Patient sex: M
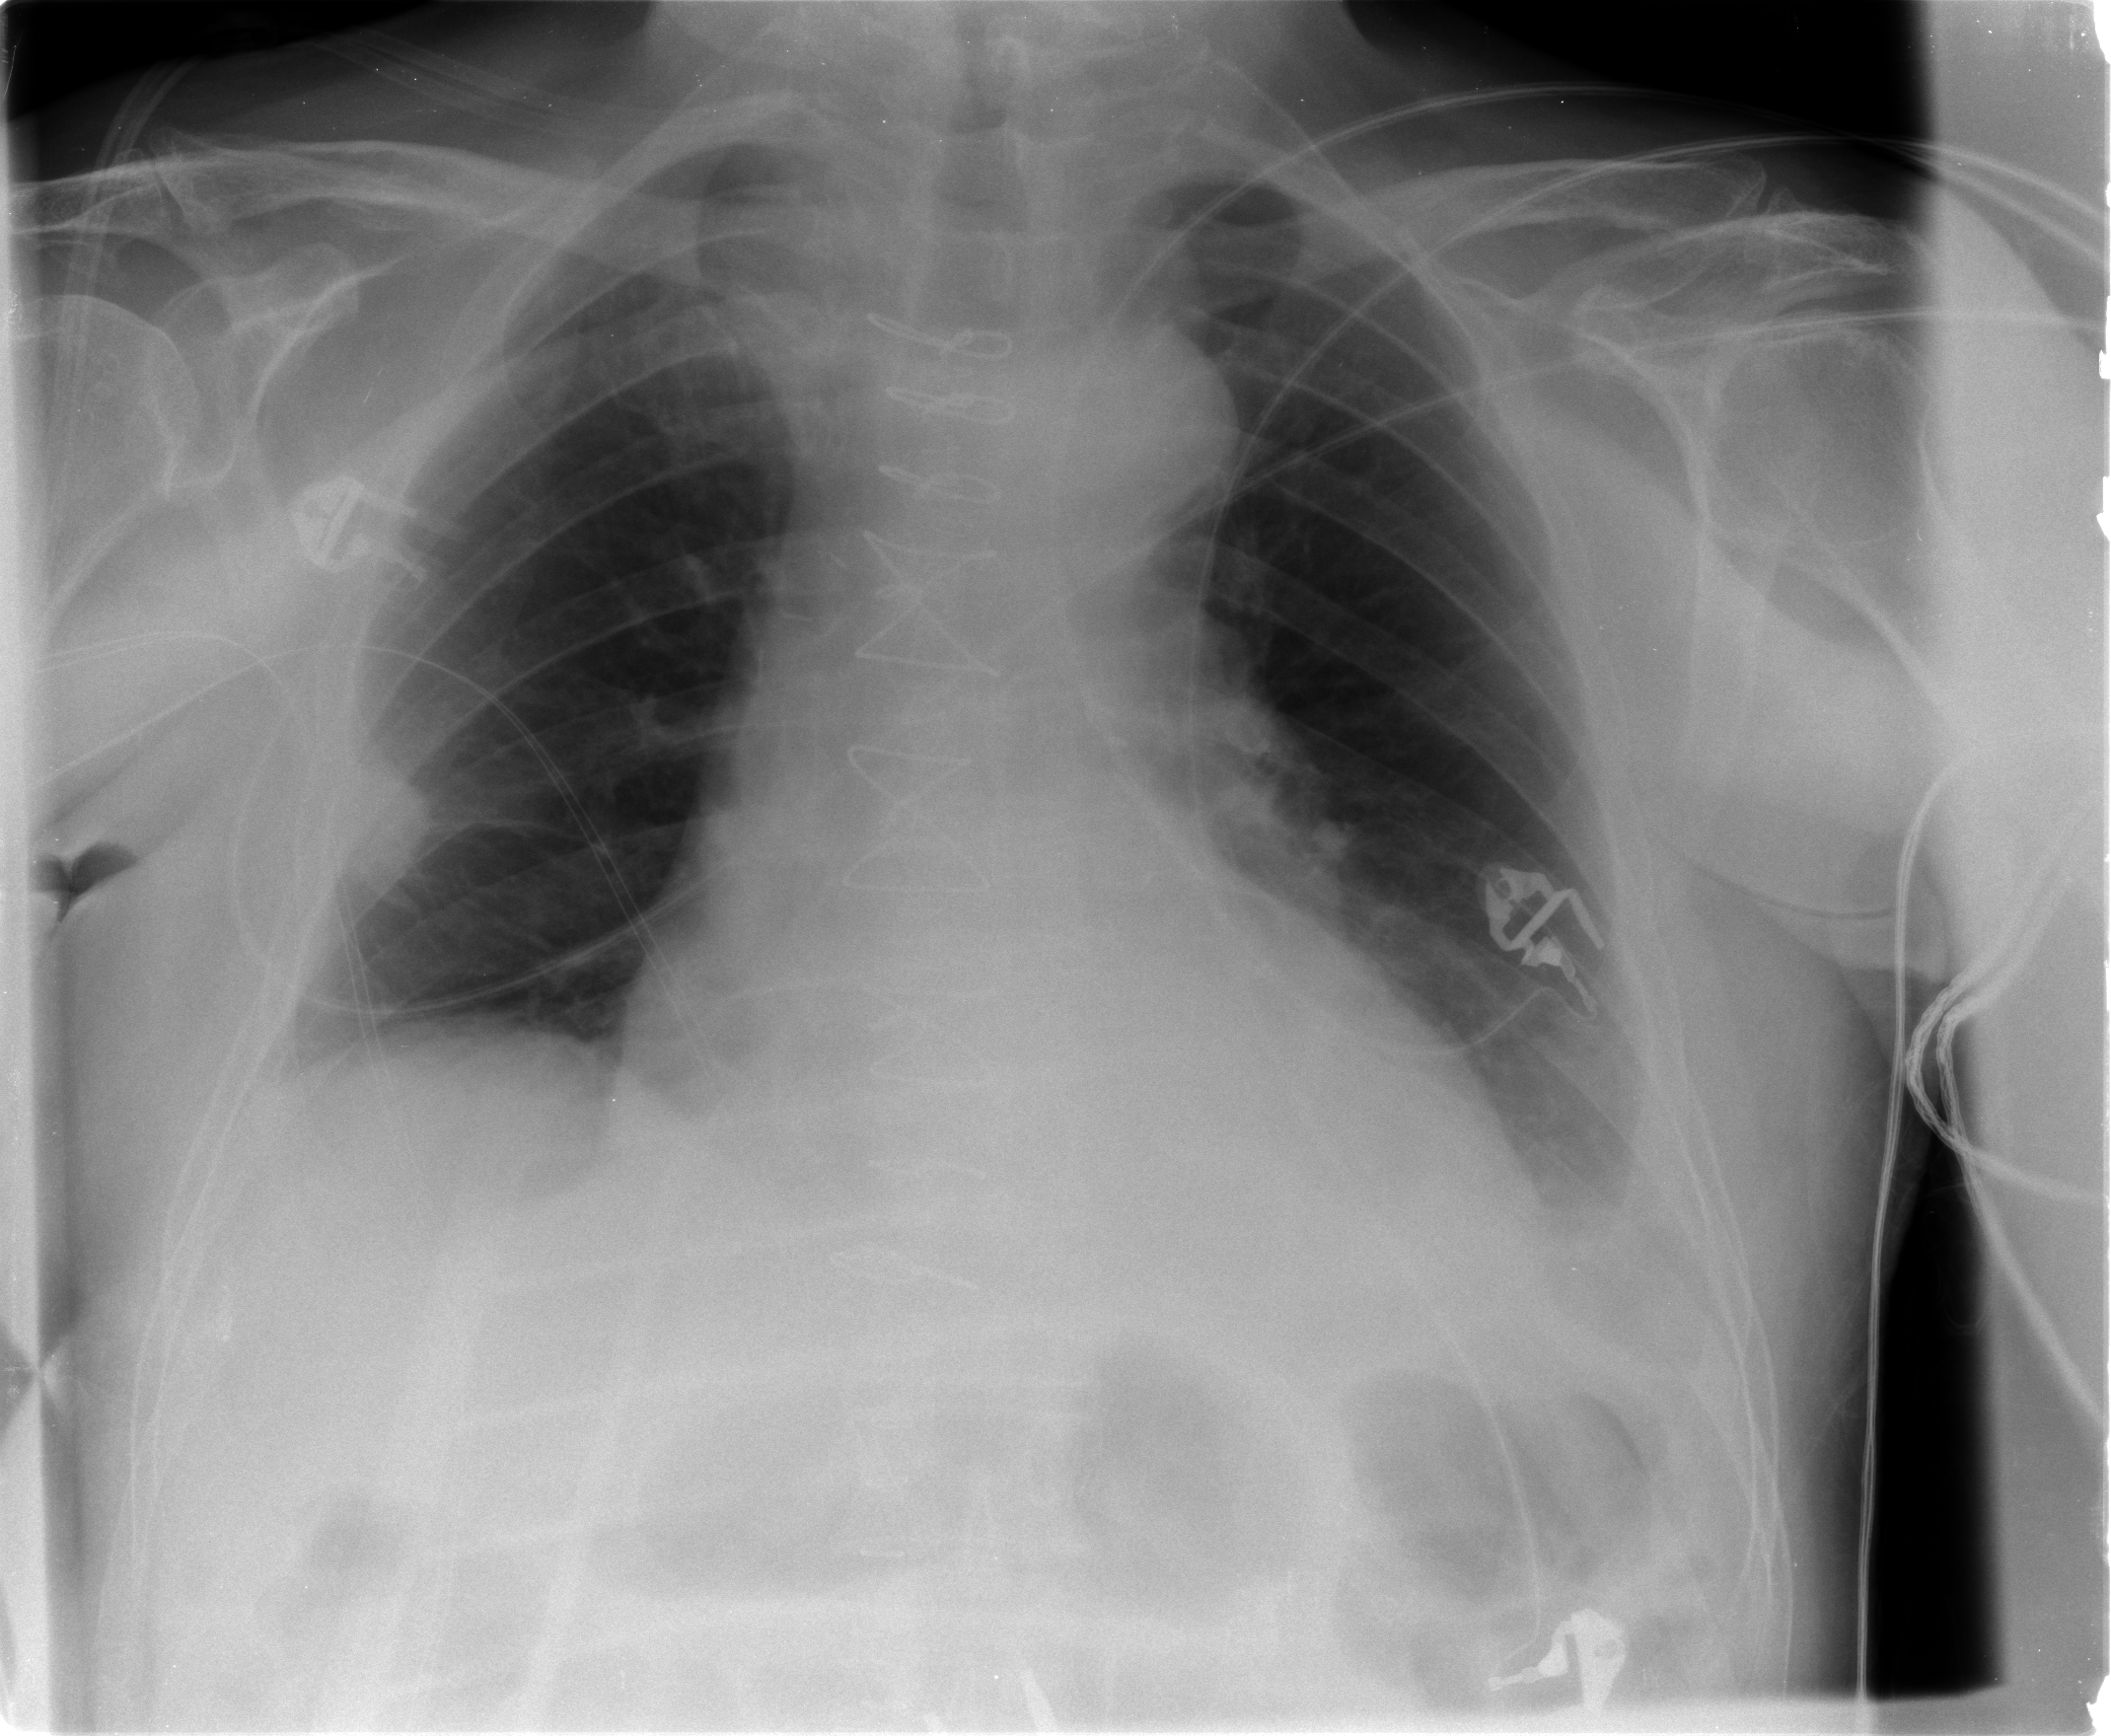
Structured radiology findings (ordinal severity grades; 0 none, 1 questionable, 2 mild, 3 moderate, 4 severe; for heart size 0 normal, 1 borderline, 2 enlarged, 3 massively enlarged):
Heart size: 2
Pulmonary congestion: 2
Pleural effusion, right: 1
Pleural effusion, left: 2
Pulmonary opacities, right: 0
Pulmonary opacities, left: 0
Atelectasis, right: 2
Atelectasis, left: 2